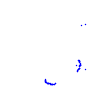
Particle: kaon